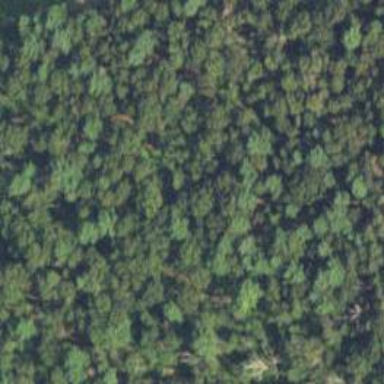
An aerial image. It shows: Mixed leaf woodland.